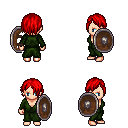
a pixel art fantasy rpg character, female body template, human, light skin, green robe, metal pants, red bangs hairstyle, shield, four views (front, back, left, right), 2x2 character sprite sheet, small pixel art, hard edges, no anti-aliasing